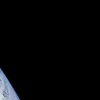
Label: space